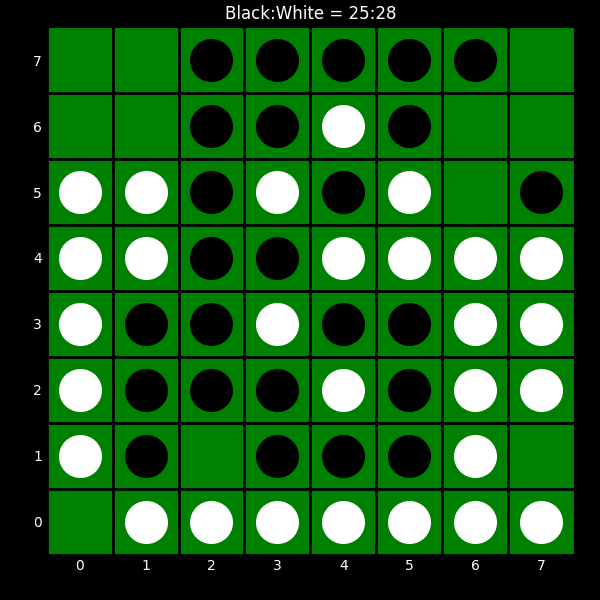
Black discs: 25
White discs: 28